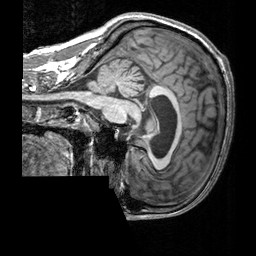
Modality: T1w
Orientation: sagittal
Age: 40
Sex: male
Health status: healthy
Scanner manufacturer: siemens
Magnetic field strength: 3 T
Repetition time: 2.3 s
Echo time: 0.00303 s